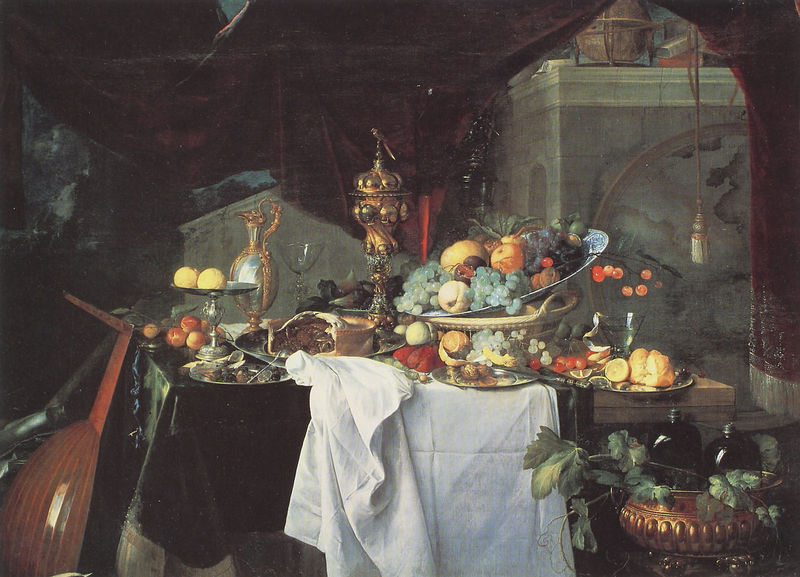
Titel: Ein Dessert
Künstler: Jan Davidsz. de Heem
Institution: Paris, Musée du Louvre
Schlagwörter: gemälde, weiß, gelb, grün, braun, glas, licht, orange, raum, schwarz, tisch, obst, rot, tuch, teppich, flasche, flaschen, schale, teller, instrument, tischdecke, tischtuch, vorhang, figur, fransen, gold, kelch, stoff, decke, blatt, gitarre, frucht, früchte, gemüse, kanne, krug, stilleben, stillleben, trauben, apfel, wein, musikinstrument, korb, brot, platte, fleisch, memento mori, seil, beeren, karaffe, obstschale, silberteller, silberplatte, pfirsich, monstranz, bommel, laute, austern, pokal, traube, zitrone, globus, welt, goldschmiedekunst, zitronen, deckelpokal, zitrusfrüchte, zelt, gedeckter tisch, zither, gamba, pastete, glasche, 1560